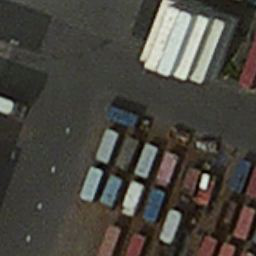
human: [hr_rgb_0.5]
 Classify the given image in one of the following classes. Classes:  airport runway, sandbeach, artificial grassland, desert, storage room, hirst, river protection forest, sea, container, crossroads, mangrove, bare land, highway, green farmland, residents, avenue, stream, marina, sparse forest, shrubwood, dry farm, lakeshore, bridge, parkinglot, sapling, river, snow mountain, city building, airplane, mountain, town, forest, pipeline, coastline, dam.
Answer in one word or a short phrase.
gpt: container